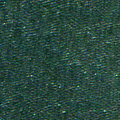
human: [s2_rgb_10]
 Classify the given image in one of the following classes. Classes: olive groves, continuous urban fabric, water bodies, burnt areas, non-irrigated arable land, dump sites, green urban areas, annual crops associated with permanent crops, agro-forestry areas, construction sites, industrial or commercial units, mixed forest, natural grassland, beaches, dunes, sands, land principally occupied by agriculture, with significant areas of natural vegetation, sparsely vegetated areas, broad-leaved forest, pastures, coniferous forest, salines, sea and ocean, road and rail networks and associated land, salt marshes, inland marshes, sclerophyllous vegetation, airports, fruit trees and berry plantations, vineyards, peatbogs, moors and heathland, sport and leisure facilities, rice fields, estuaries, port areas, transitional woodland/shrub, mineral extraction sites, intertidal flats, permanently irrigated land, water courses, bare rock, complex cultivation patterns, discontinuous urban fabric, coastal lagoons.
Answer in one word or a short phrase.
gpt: sea and ocean